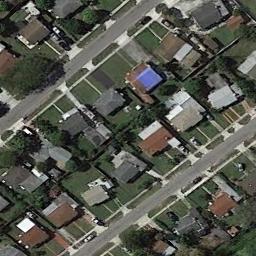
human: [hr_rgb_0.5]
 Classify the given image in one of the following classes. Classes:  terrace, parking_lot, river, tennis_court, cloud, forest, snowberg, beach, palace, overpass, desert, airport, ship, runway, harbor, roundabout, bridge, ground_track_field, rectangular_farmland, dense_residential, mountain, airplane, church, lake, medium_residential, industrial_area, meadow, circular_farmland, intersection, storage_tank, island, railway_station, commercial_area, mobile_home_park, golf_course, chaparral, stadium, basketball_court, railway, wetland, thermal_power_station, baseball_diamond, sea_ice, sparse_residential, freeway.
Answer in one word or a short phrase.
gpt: dense_residential